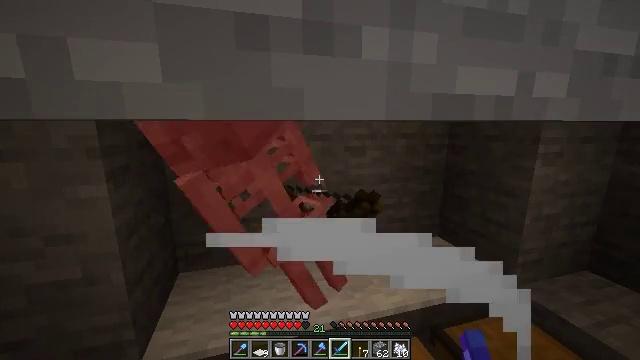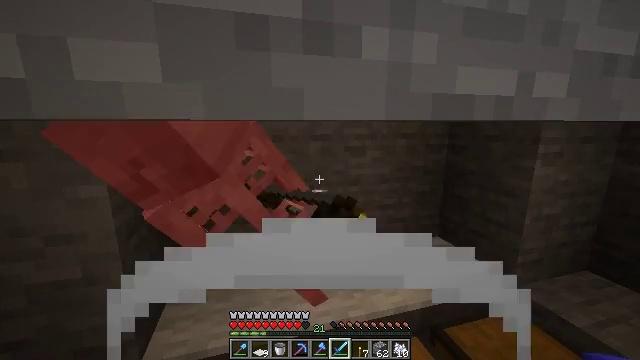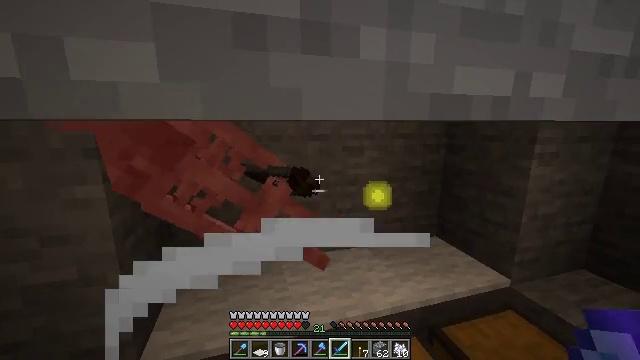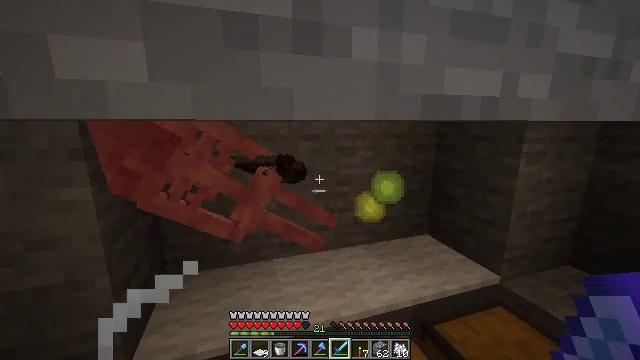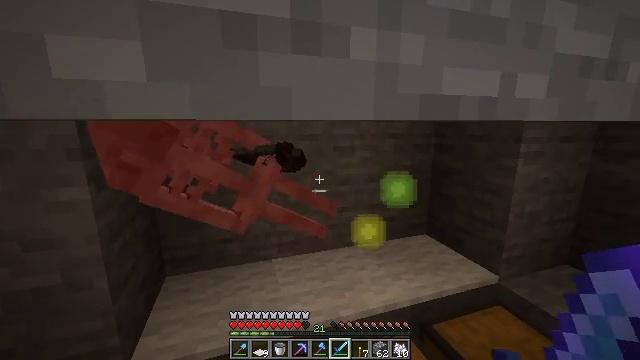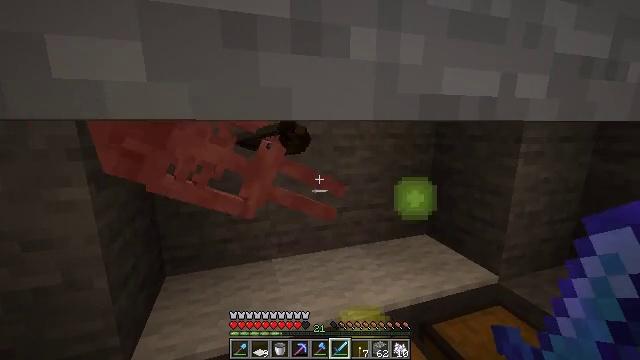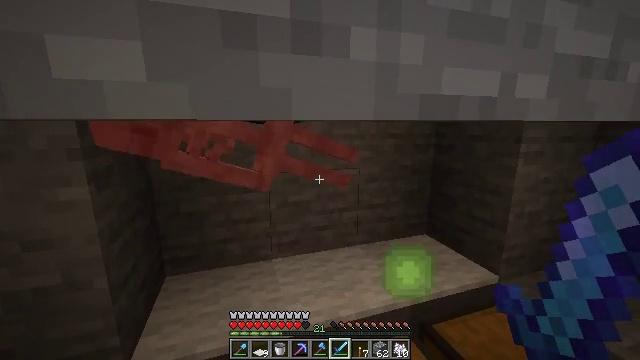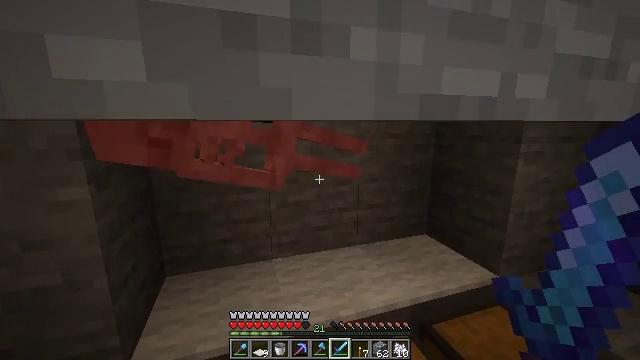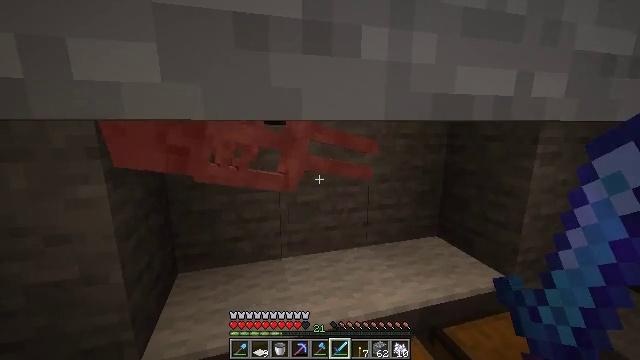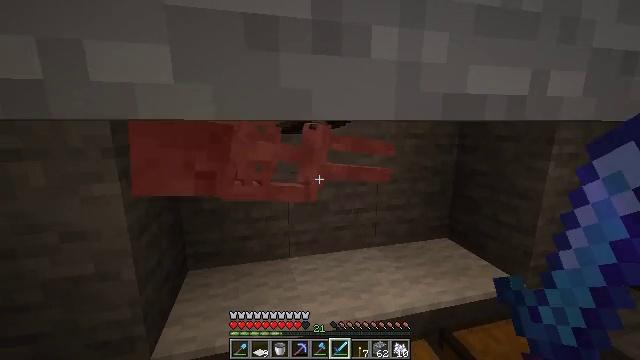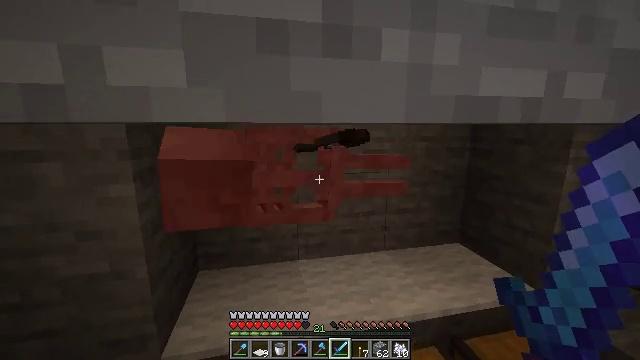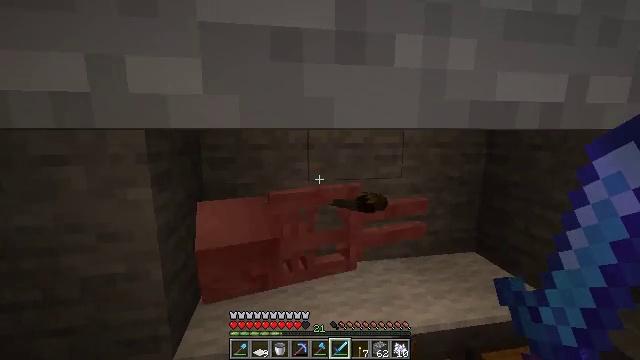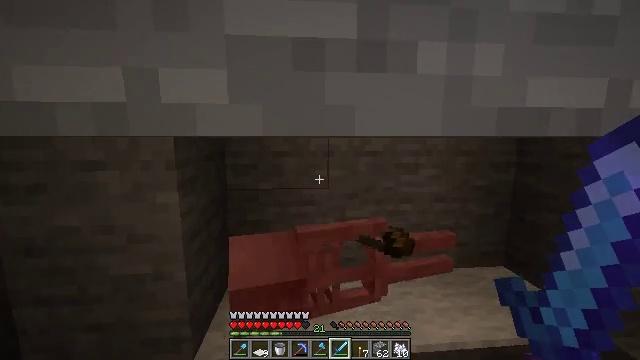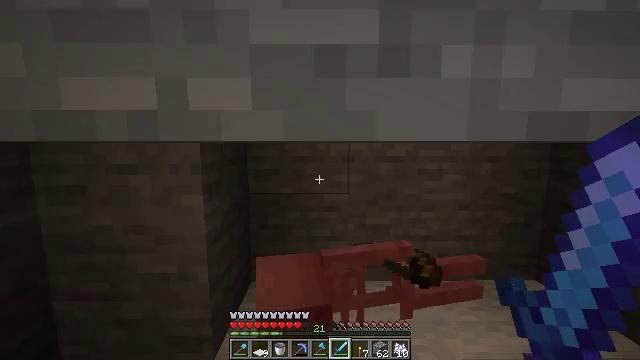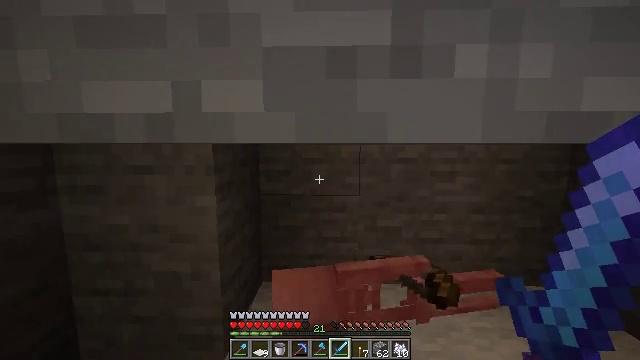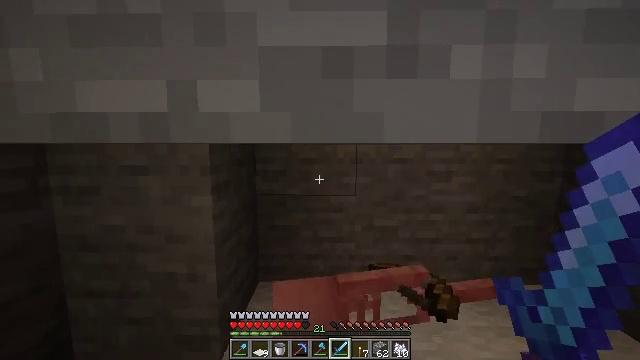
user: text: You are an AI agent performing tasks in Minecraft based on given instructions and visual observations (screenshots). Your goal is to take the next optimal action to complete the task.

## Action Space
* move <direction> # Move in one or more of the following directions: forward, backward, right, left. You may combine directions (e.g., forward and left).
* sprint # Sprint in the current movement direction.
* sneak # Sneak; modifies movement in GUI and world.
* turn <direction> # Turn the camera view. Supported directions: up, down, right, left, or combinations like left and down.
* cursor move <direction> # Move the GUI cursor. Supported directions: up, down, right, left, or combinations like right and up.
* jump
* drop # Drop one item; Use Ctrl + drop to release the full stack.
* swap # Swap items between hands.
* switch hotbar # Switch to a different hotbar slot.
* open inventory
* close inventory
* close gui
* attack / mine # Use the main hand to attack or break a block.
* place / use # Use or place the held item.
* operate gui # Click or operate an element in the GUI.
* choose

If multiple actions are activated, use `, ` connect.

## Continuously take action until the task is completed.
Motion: motion action
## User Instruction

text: Combat the skeleton.
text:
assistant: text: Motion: no_op
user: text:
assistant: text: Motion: no_op
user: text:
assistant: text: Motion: turn right
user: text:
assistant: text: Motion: no_op
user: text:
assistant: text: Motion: no_op
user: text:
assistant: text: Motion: no_op
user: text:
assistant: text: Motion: no_op
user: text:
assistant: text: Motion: turn left
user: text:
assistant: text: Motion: turn left
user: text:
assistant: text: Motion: turn left
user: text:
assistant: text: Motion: turn left and up
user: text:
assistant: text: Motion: turn left and up
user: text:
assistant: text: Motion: turn left and up
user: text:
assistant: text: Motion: turn left
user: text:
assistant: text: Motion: no_op
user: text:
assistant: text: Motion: no_op
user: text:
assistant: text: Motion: no_op
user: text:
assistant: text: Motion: no_op
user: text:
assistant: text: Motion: no_op
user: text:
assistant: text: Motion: turn left
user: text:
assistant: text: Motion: no_op
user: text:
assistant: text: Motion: turn left
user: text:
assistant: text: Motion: sneak
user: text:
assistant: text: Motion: sneak, turn up
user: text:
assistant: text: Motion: sneak, turn up
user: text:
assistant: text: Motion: sneak, turn up
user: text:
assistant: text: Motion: move forward, sneak, turn up
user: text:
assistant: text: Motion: move forward and move left, sneak, turn up
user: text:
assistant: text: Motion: move forward and move left, sneak, turn right and up
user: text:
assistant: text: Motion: move forward and move left, sneak, turn up